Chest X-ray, PA view. Patient: 25 years old, sex M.
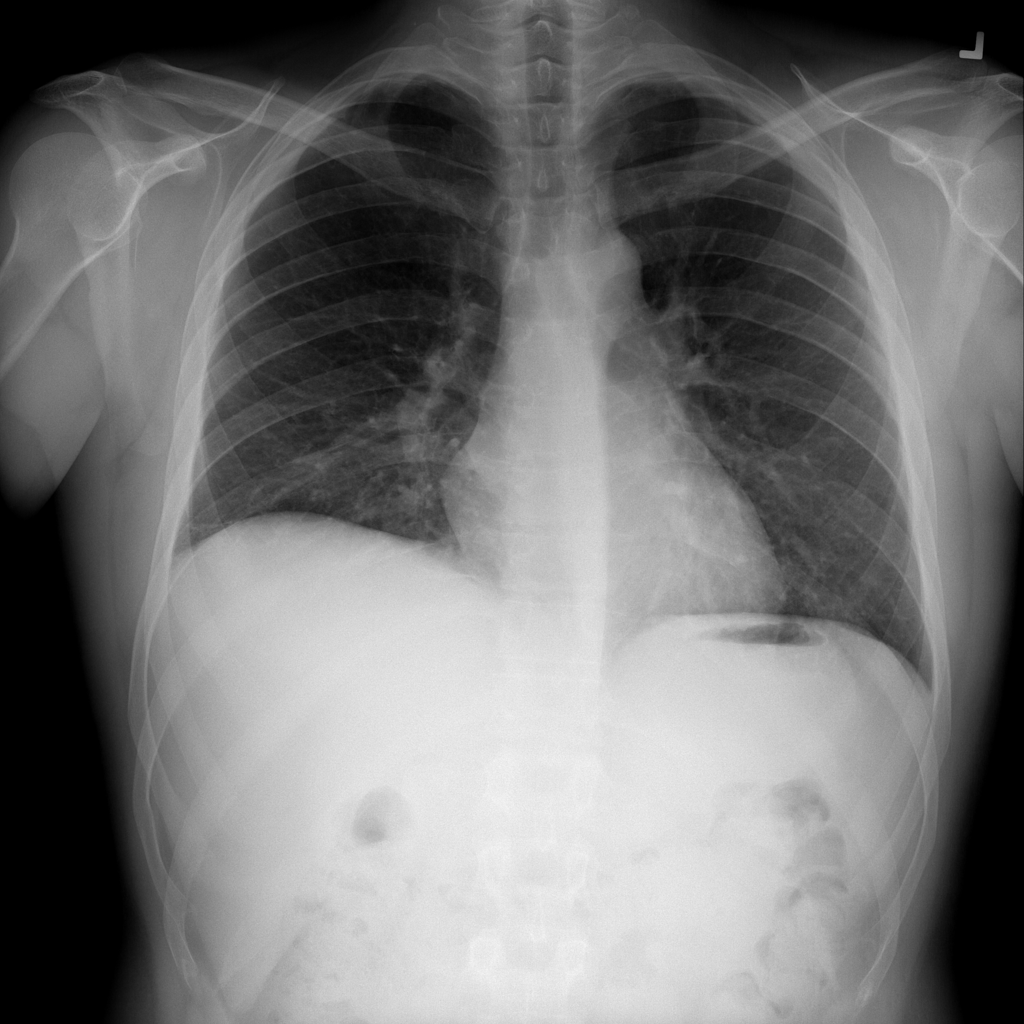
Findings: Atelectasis